Interaction volume radius: 5 \u00c5
Interaction volume height: 30 \u00c5
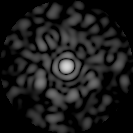
Disorder parameter: 0.8193